Aerial crown-view tile of a tropical tree (Barro Colorado Island, Panama), acquired 20250915:
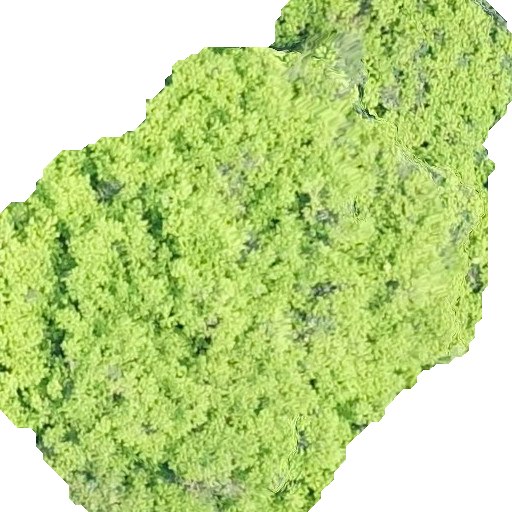
Species: Tachigali panamensis
GBIF accepted scientific name: Tachigali panamensis
Crown area: 298.84 m²